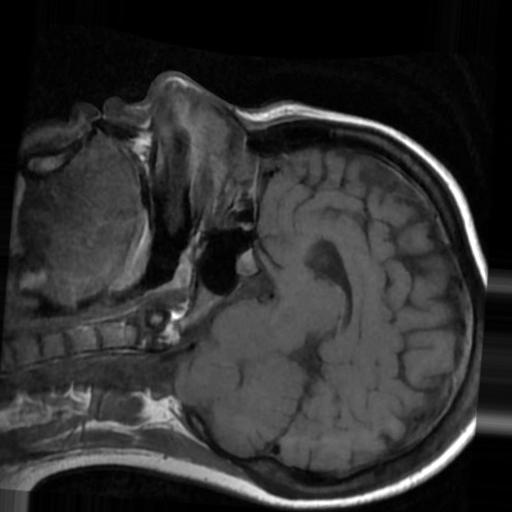
Label: brain_tumor